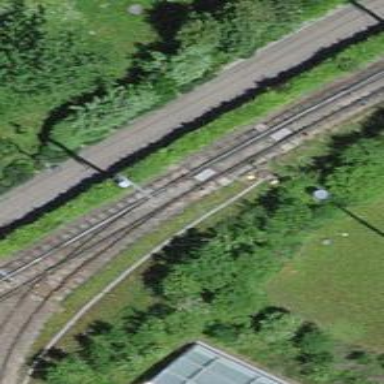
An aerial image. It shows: Railway switch.